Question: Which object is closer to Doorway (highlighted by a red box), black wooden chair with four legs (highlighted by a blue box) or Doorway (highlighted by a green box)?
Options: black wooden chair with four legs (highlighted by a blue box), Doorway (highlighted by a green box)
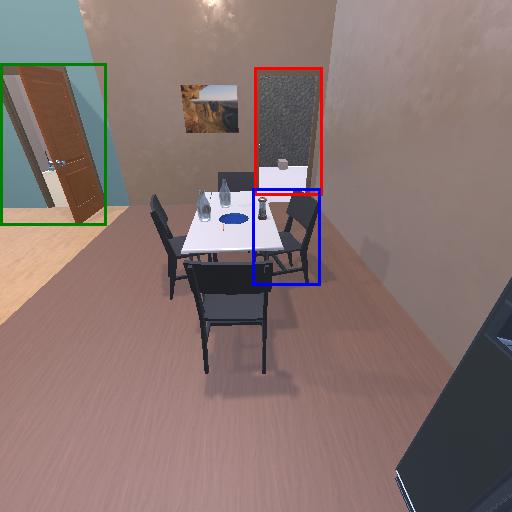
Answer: black wooden chair with four legs (highlighted by a blue box)